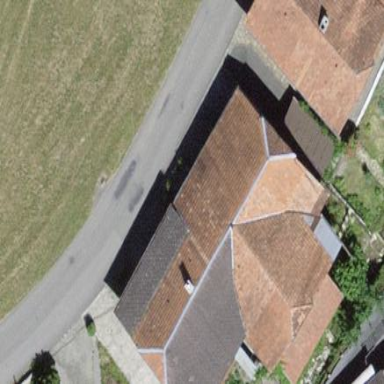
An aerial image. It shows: Farm building with gabled roof.